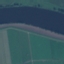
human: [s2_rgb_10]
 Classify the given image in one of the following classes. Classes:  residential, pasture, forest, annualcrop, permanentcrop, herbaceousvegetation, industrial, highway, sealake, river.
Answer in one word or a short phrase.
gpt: River